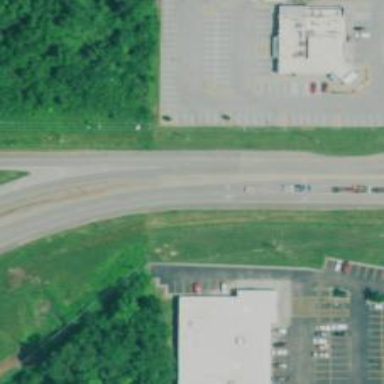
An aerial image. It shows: Asphalt trunk highway.